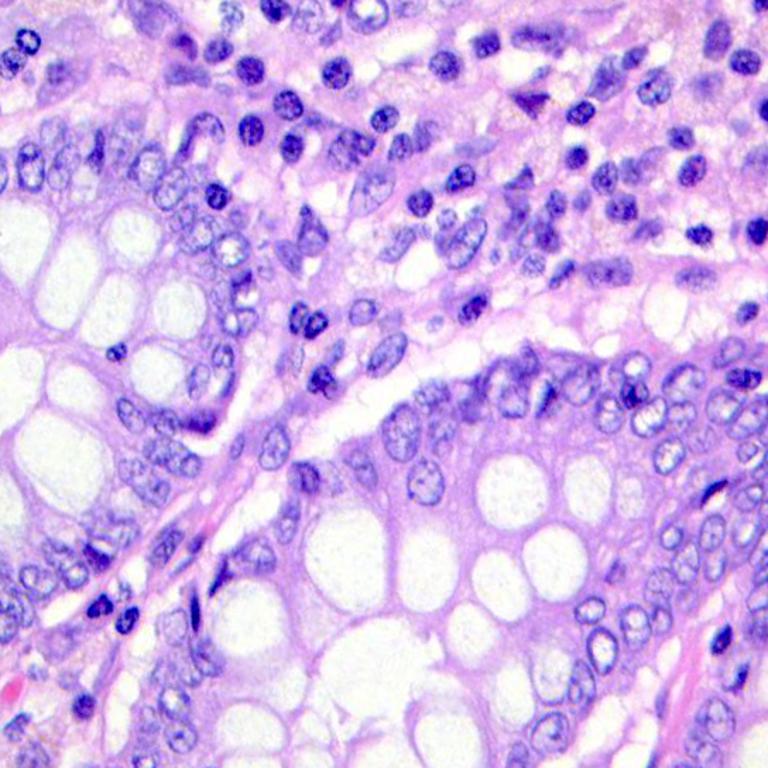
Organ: colon
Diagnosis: benign